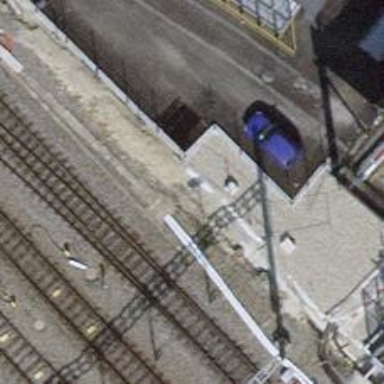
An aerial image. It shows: Disused railway siding with one track.